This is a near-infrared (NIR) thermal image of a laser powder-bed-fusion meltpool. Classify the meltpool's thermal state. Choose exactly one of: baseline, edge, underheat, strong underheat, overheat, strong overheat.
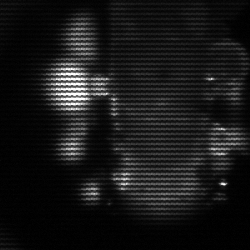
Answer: strong underheat